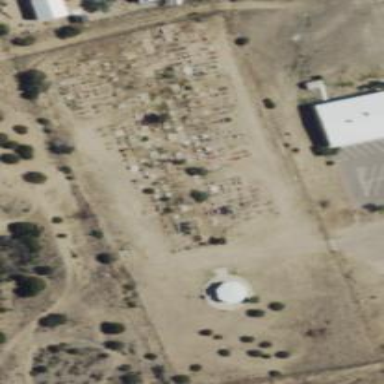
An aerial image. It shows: Cemetery.